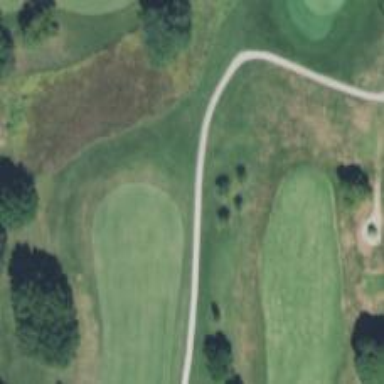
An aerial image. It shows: View of golf hole.